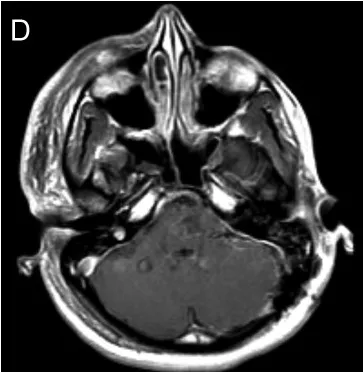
MRI study of the patient's metastatic lesion. Postoperative MRI (C-D) with contrast demonstrating a gross total resection of the solitary lesion with no evidence of residual disease.
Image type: radiology (mri)